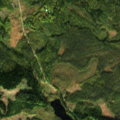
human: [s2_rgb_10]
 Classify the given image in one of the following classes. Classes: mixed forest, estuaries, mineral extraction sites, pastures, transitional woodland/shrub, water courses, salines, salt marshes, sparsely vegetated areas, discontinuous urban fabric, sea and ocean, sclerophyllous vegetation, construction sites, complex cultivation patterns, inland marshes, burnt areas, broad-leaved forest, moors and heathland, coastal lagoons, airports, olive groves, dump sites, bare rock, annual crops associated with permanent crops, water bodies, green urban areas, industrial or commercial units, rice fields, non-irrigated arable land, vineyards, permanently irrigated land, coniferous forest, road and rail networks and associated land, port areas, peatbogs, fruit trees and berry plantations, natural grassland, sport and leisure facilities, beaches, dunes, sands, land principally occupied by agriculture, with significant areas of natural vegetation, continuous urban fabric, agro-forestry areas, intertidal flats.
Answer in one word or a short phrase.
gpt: broad-leaved forest, coniferous forest, transitional woodland/shrub